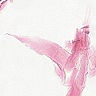
Metastatic tissue present: no